Interaction volume radius: 10 \u00c5
Interaction volume height: 15 \u00c5
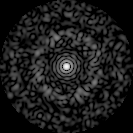
Disorder parameter: 0.8349